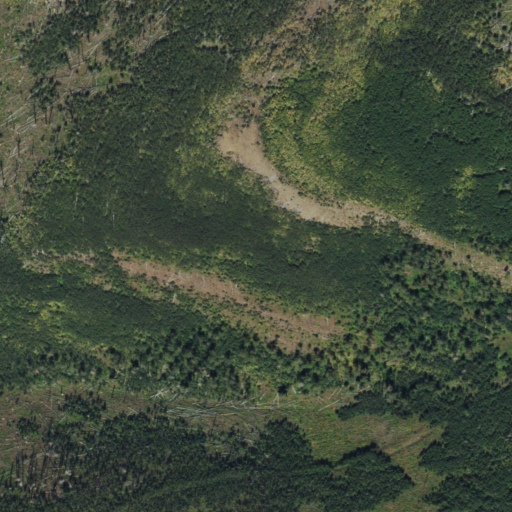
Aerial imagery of gap in Colorado named Silver Pass containing shrub, deciduous forest, and grassland